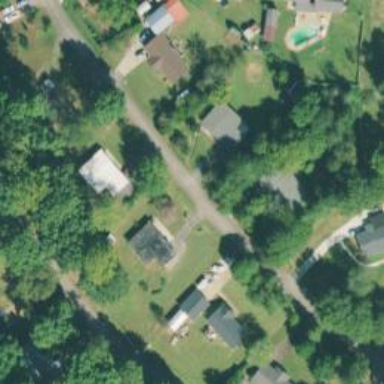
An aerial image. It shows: Driveway.